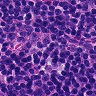
Metastatic tissue present: no